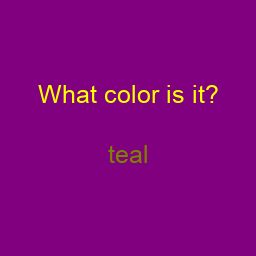
Color: olive
Color name shown: teal
Background color: purple
Question text color: yellow